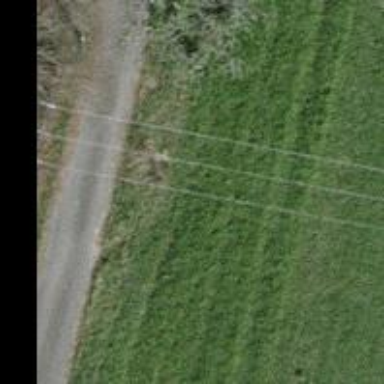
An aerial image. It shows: Power pole.